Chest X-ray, PA view. Patient: 42 years old, sex M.
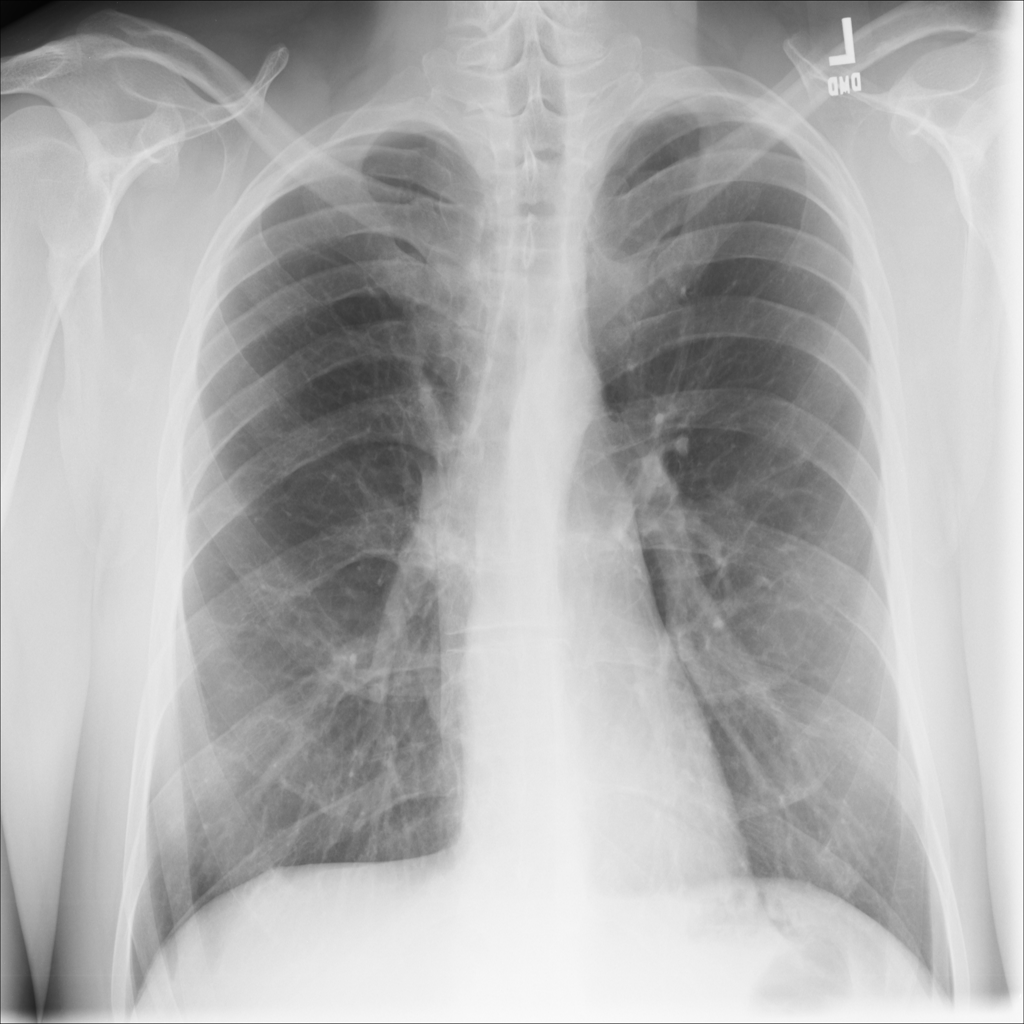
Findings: No Finding